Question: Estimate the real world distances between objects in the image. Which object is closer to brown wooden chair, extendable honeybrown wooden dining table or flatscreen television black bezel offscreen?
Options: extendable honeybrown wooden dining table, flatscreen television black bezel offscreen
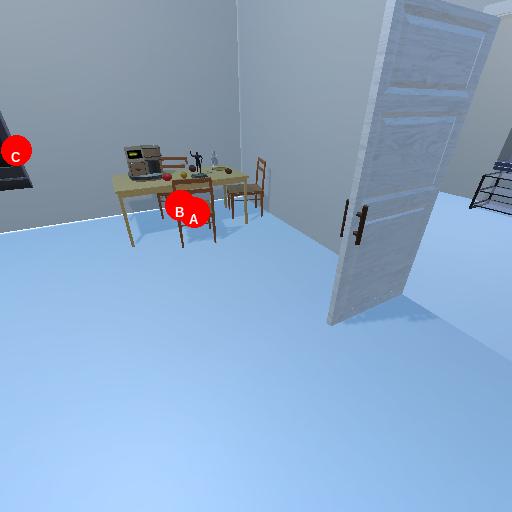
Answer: extendable honeybrown wooden dining table